Interaction volume radius: 5 \u00c5
Interaction volume height: 10 \u00c5
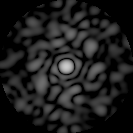
Disorder parameter: 0.8637